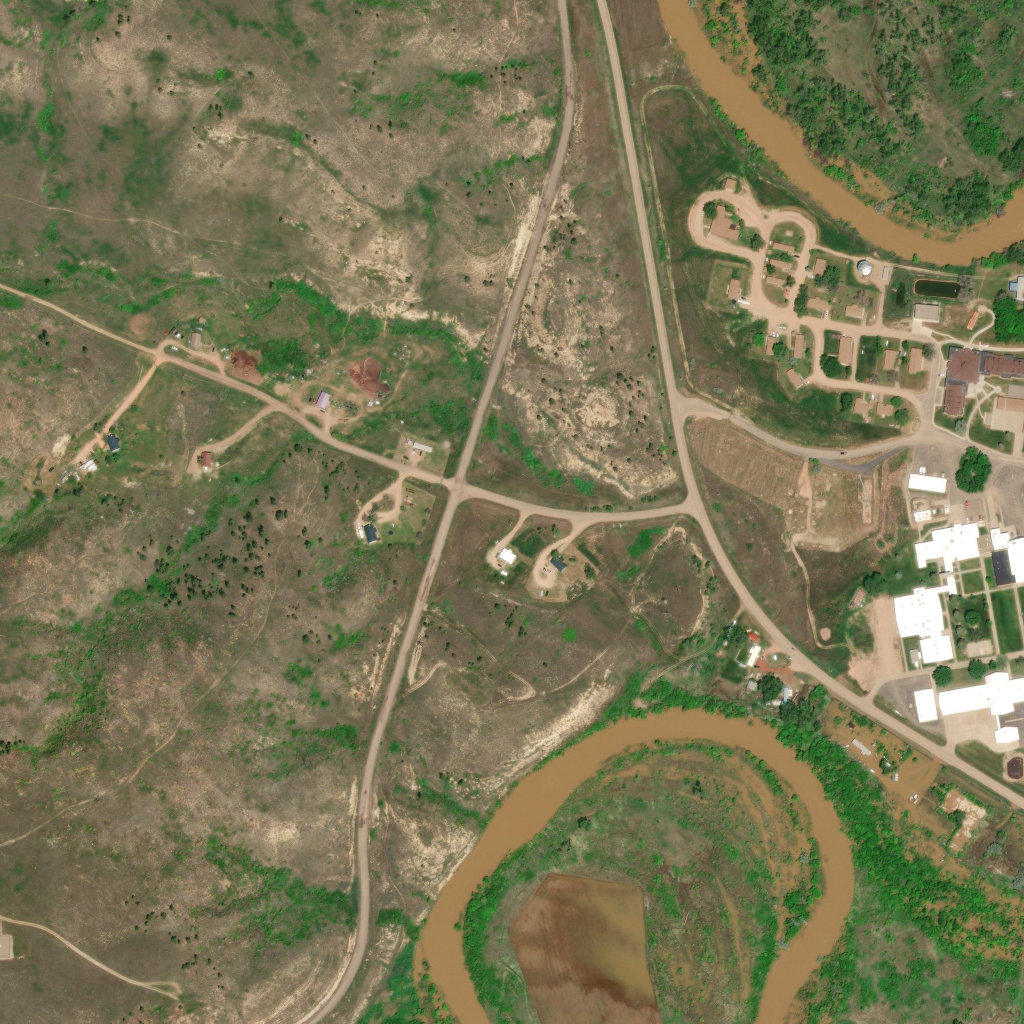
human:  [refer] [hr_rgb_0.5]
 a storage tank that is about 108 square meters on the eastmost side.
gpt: <box>[[83, 25, 84, 26, 0]]</box>

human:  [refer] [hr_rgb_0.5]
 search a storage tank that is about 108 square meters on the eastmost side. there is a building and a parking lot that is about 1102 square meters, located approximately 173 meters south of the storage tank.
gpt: <box>[[83, 25, 84, 26, 0]]</box>